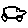
Label: car